Question: I'm trying to add a overlay to the preferences of the browser from my extension without success. Nothing is displayed when my plugin is installed. Other xul files show correctly (for example a preferences dialog of the plugin. I tried to adapt <URL> tutorial to my needs.
I register the overlay in chrome.manifest:
'''
content smime chrome/content/
overlay chrome://browser/content/preferences/preferences.xul chrome://smime/content/preferences.xul
'''
The preferences.xul:
'''
<overlay xmlns="http://www.mozilla.org/keymaster/gatekeeper/there.is.only.xul">
<!-- Merge with the BrowserPreferences Window -->
<prefwindow id="BrowserPreferences">
<!-- Create a new pane (tab) for HP Scheduler. -->
<prefpane id="hpschedPane" label="&prefpane.label;"
image="chrome://smime/content/sogo-48.png">
<!-- Intermediary between GUI and preferences system -->
<preferences>
<preference id="sodgeItSmimeKeyfile" name="extensions.sodgeItSmime.keyfile" type="text"/>
</preferences>
<!-- GUI Elements... -->
<groupbox>
<caption label="Settings"/>
<grid>
<columns>
<column flex="4"/>
<column flex="1"/>
</columns>
<rows>
<row>
<label control="keyfile" value="Keyfile"/>
<textbox id="keyfile" preference="sodgeItSmimeKeyfile"/>
</row>
</rows>
</grid>
</groupbox>
</prefpane>
</prefwindow>
</overlay>
'''
This is what I want to do - add a tab in the Firefox settings dialog.

Edit: added image to describe what I'm trying to do
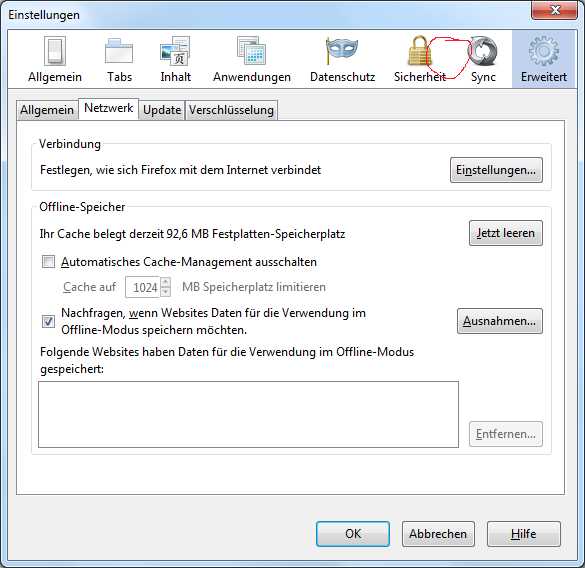
Answer: It's trickier to get this to work than it should be. You might try the following approach, which we use in our FireTorrent extension:
1. Overlay the Firefox preference window as shown: <?xml version="1.0"?>
<?xml-stylesheet href="chrome://firetorrent/skin/firetorrent-prefs.css" type="text/css"?>
<overlay id="FiretorrentPaneOverlay"
xmlns="http://www.mozilla.org/keymaster/gatekeeper/there.is.only.xul">
<prefwindow id="BrowserPreferences">
<prefpane id="paneFiretorrent" label="FireTorrent"
src="chrome://firetorrent/content/optionsOverlay.xul"/>
</prefwindow>
</overlay>
2. Add the following to your CSS file (firetorrent-prefs.css in the example): #BrowserPreferences radio[pane="paneFiretorrent"] {
list-style-image: url("chrome://firetorrent/skin/firetorrent-icon-32.png");
}
3. Contents of optionsOverlay.xul as follows: <?xml version="1.0"?>
<?xml-stylesheet href="chrome://global/skin/global.css" type="text/css"?>
<?xml-stylesheet href="chrome://global/skin/preferences.css" type="text/css"?>
<?xml-stylesheet href="chrome://firetorrent/skin/options.css" type="text/css"?>
<!DOCTYPE overlay SYSTEM "chrome://firetorrent/locale/optionsOverlay.dtd">
<overlay id="firetorrentOptionsOverlay"
xmlns="http://www.mozilla.org/keymaster/gatekeeper/there.is.only.xul">
<prefpane id="paneFiretorrent" onpaneload="loadOptions();" flex="1">
<preferences>
<preference id="firetorrent.options.port" name="extensions.firetorrent.port" type="int"/>
...etc...
</preferences>
<script type="application/x-javascript" src="chrome://firetorrent/content/optionsOverlay.js"/>
...all your prefpane XUL here...
</prefpane>
</overlay>
It's been a long time since I wrote this, but I believe the important things to note are that the overlay for 'preferences.xul' (point 1 in my example) references another XUL overlay that contains the actual prefpane ('optionsOverlay.xul') and that you need to use the 'list-style-image' style in CSS to specify the icon for your new tab.